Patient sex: M
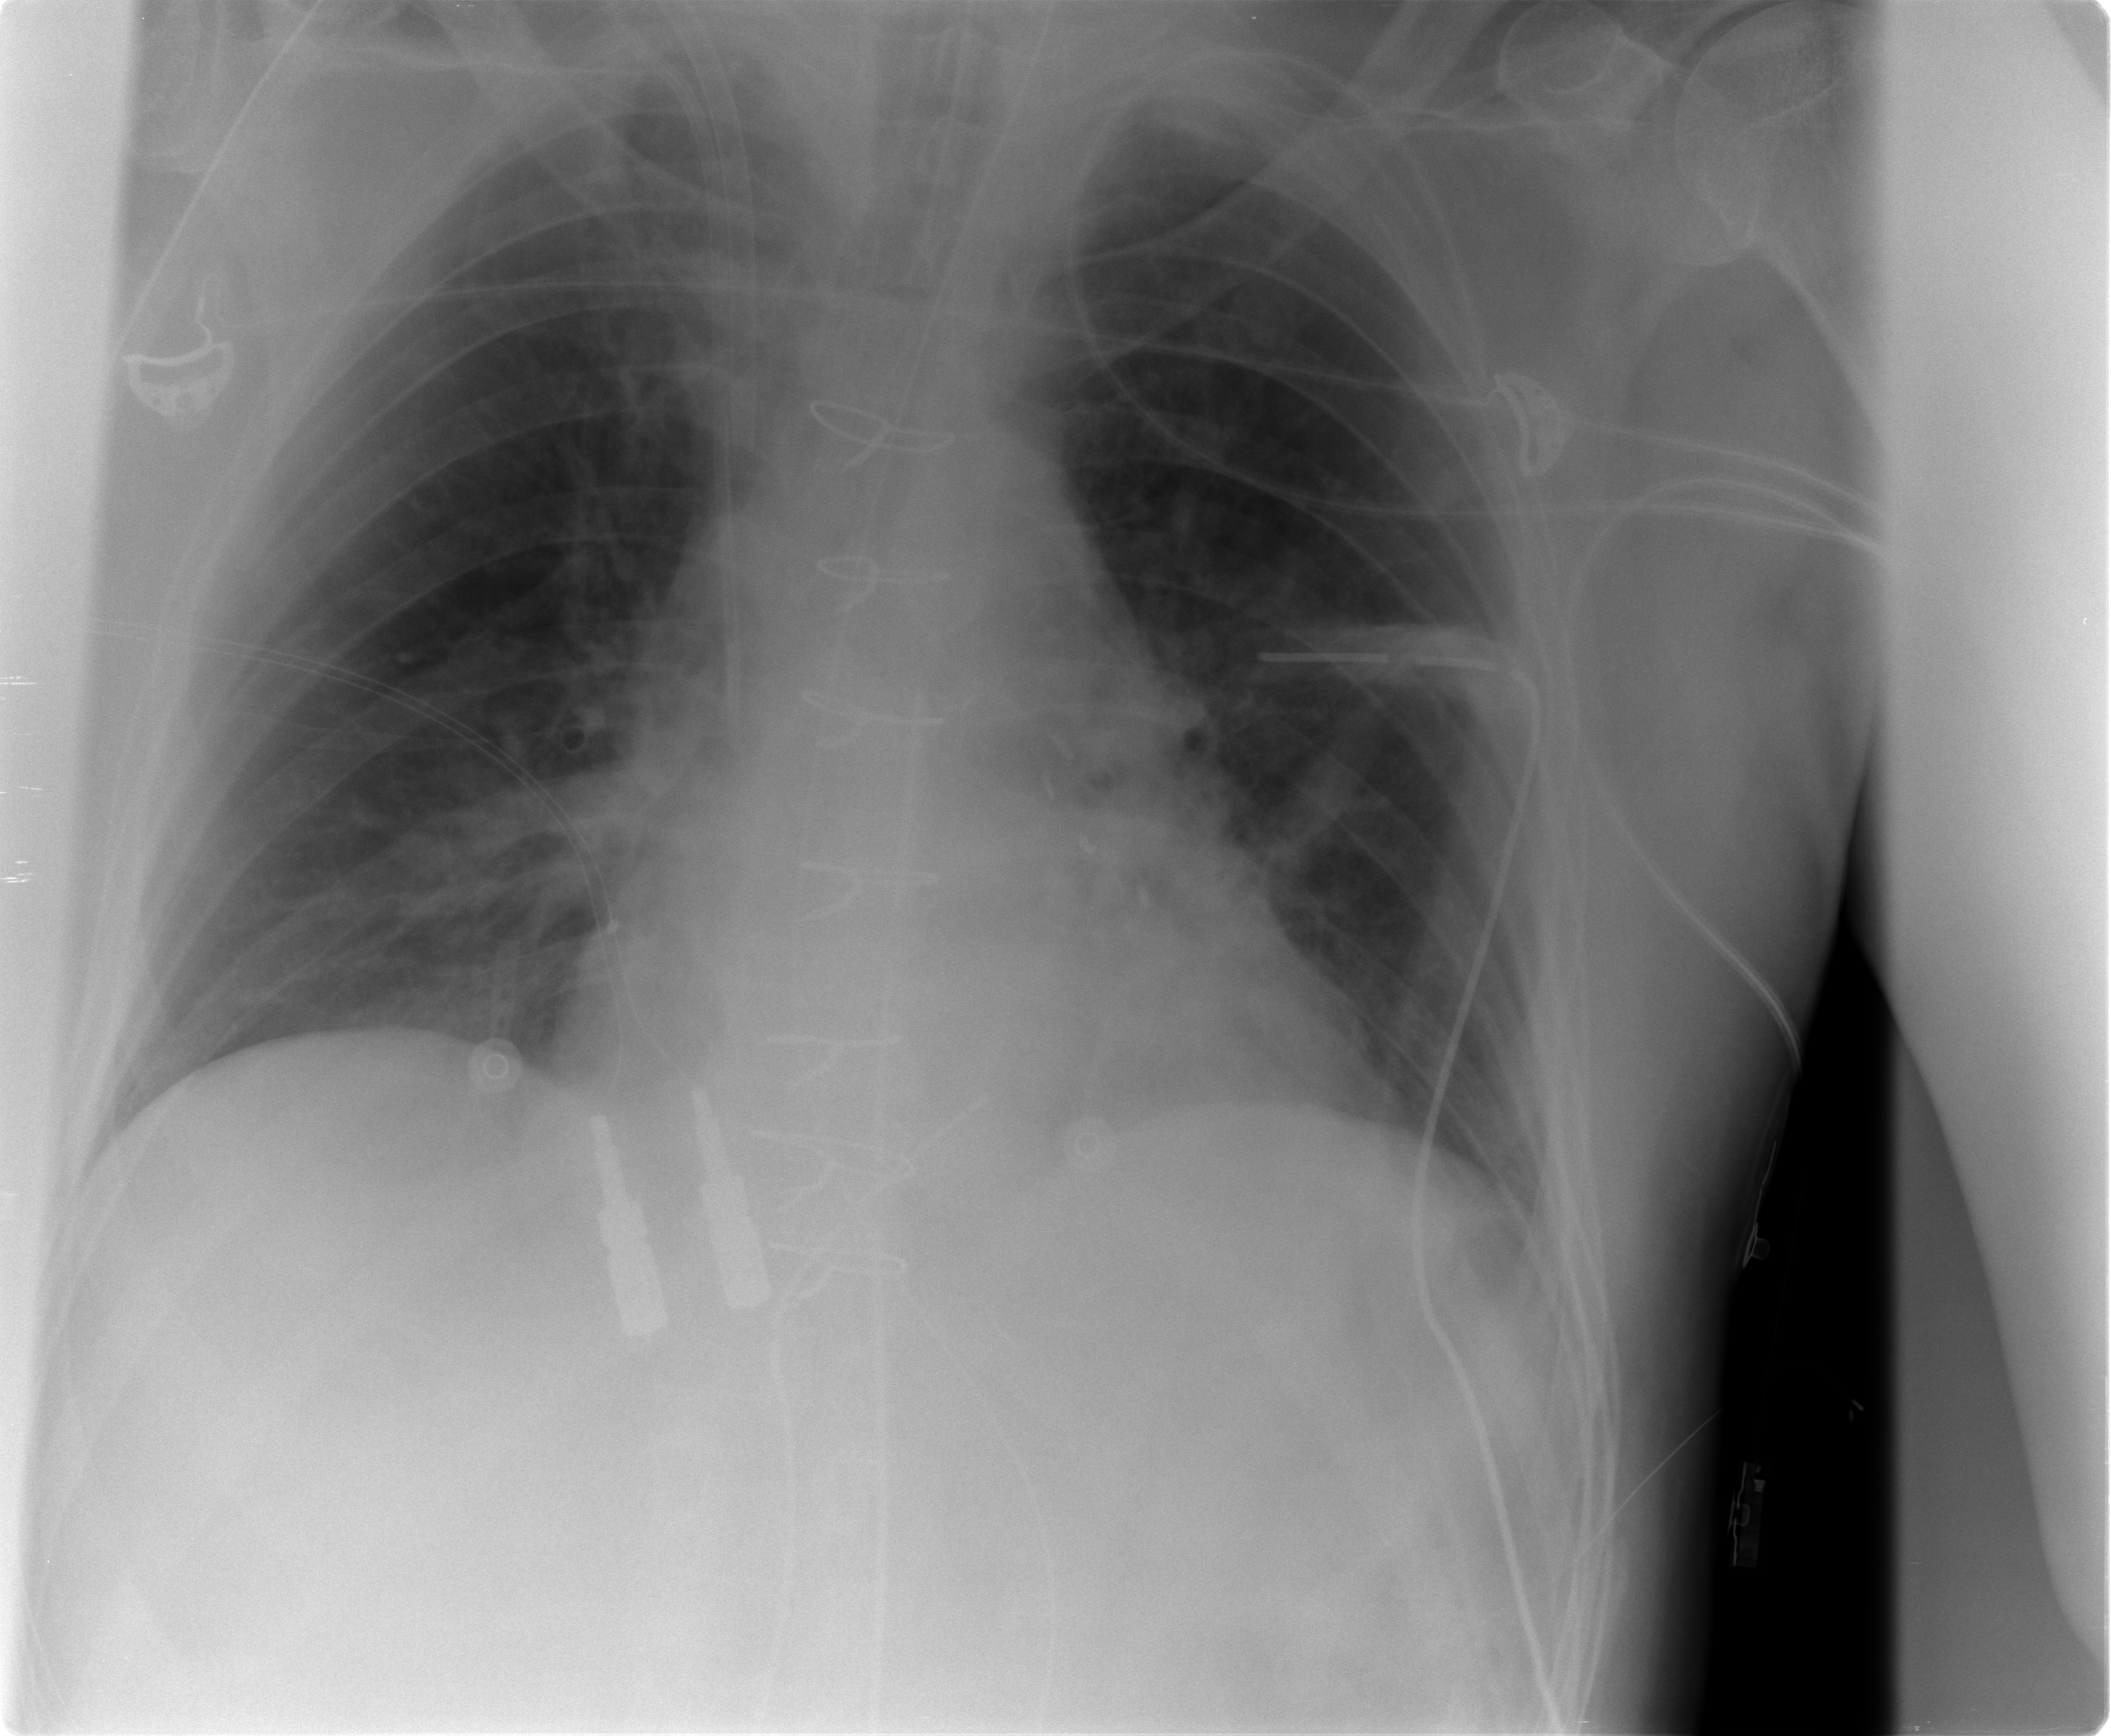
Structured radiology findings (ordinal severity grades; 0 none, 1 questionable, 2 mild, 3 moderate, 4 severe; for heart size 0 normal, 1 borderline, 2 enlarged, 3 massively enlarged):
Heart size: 2
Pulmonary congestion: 2
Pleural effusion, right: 0
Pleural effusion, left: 1
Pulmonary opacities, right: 0
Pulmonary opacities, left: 1
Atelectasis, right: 0
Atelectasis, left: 2